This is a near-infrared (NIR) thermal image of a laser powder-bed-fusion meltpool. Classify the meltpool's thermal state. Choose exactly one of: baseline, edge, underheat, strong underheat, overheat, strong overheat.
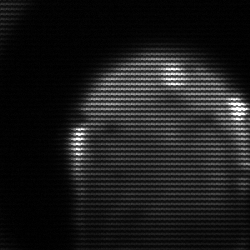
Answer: edge